Question: I'm new to this d3.js. Here I'm trying to draw a bar chart using the d3.v3.js library. Here I'm facing few problems. I have tried to include measure labels onto the y-axis. But once I transform the labels -90 degree its position is automatically changing.
Here's the code I'm used to drawing:
'''
svg.append("g")
.attr("id","x_axis")
.attr("class", "x axis")
.attr("transform", "translate(0," + height + ")")
.call(xAxis)
.selectAll("text")
.style("text-anchor", "end")
.attr("dx", "-.8em")
.attr("dy", ".15em")
.attr("transform", "rotate(-65)");
// .attr("transform", "translate(" + bandSize + ", 0)")
svg.append("g")
.attr("class", "x axis")
.attr("id","dimLabel")
.append("text")
.style("text-anchor", "end")
.attr("x", width/2)
.attr("y", height+55)
.text(dimensionLabels[0]);
svg.append("g")
.attr("id","y_axis1")
.attr("class", "y axis")
.call(yAxis)
.append("text")
.attr("class", "label")
//.attr("transform", "rotate(-90)")
.attr("y", function(d){return y(d3.max(data, function(d) { return d.Metric1; }));});
//Measure Labels
svg.append("g")
.attr("class", "y axis")
.attr("id","measureLabels")
.append("text")
.style("text-anchor", "end")
.attr("x", 0)
.attr("y", height/2)
.text(measureLabels[0]+", "+measureLabels[1])
.attr("transform", "rotate(-90)");
'''
Output Image:

Any help is greatly appreciated.
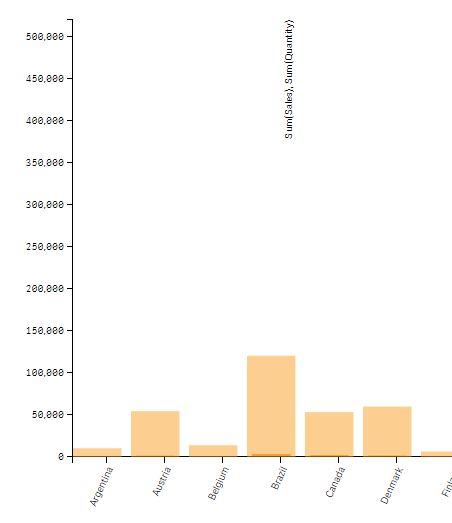
Answer: What you see right now is the expected result, because the 'rotate' function of the 'transform' attribute rotates the element around the origin (0,0), not around its center.
The easiest solution is dropping your 'attr("x")' and 'attr("y")' and positioning the text using the same 'transform':
'''
var width = 300,
height = 300;
var svg = d3.select("body")
.append("svg")
.attr("width", width)
.attr("height", height);
var text = svg.append("text")
.text("Sum (sales), Sum (quantity)")
.attr("text-anchor", "middle")
.attr("transform", "translate(20," + (height / 2) + ") rotate(-90)")
'''
'''
svg {
border: 1px solid gray;
}
'''
'''
<script src="https://d3js.org/d3.v3.min.js"></script>
'''
Another solution is setting the center of the 'rotate' to the same 'x' and 'y' values:
'''
var width = 300,
height = 300;
var svg = d3.select("body")
.append("svg")
.attr("width", width)
.attr("height", height);
var text = svg.append("text")
.text("Sum (sales), Sum (quantity)")
.attr("text-anchor", "middle")
.attr("x", 20)
.attr("y", 150)
.attr("transform", "rotate(-90, 20, 150)")
'''
'''
svg {
border: 1px solid gray;
}
'''
'''
<script src="https://d3js.org/d3.v3.min.js"></script>
'''